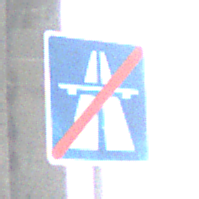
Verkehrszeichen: EndeAutbahn
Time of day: Midday
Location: Outdoor (Suburban)
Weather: Overcast
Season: NotSpecified
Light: Natural